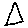
Label: triangle